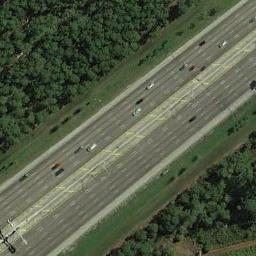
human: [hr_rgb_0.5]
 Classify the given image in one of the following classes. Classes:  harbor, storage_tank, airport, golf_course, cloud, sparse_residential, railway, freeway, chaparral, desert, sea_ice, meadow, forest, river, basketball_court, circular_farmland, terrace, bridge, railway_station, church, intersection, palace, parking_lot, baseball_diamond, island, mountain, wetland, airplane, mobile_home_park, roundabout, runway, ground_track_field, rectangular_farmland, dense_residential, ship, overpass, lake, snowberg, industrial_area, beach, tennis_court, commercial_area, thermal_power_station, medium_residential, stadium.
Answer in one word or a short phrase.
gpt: freeway